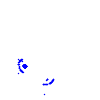
Particle: electron